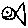
Label: fish